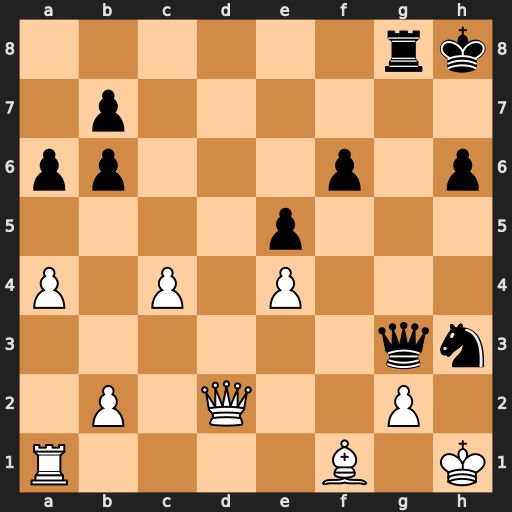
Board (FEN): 6rk/1p6/pp3p1p/4p3/P1P1P3/6qn/1P1Q2P1/R4B1K
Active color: w
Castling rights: -
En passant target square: -
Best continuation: Qxh6#